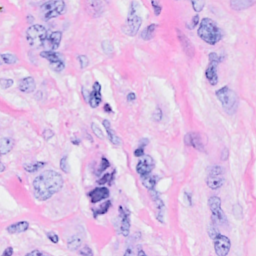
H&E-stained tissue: Breast